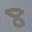
Label: 8